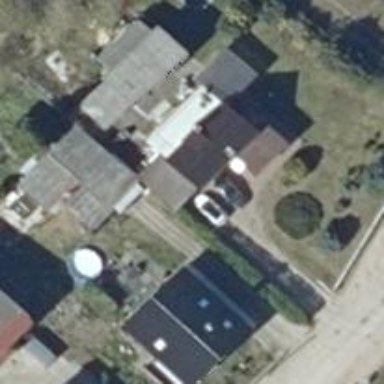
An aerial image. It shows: Simple and straightforward house.